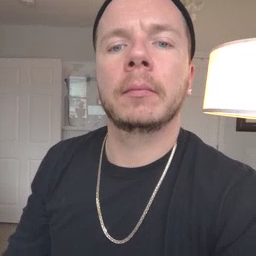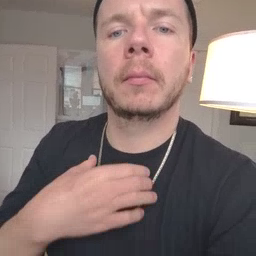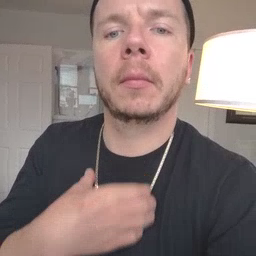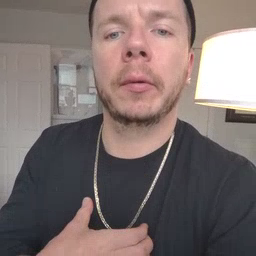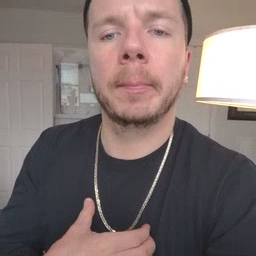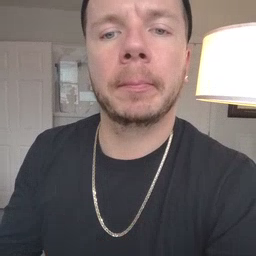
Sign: hungry